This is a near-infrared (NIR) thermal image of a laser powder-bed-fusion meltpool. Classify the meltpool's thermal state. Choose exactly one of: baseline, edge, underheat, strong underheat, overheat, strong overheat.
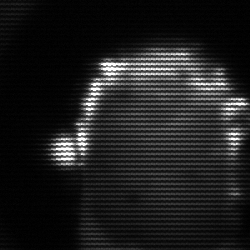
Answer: baseline